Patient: sex M, age 42
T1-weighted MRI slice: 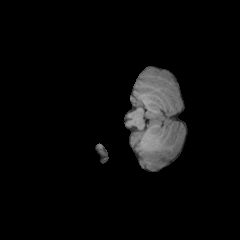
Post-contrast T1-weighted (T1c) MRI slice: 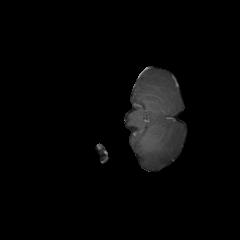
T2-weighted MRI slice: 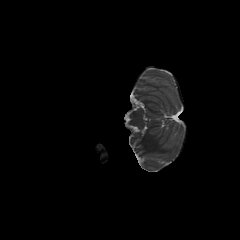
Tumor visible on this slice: no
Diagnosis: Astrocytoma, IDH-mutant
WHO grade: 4